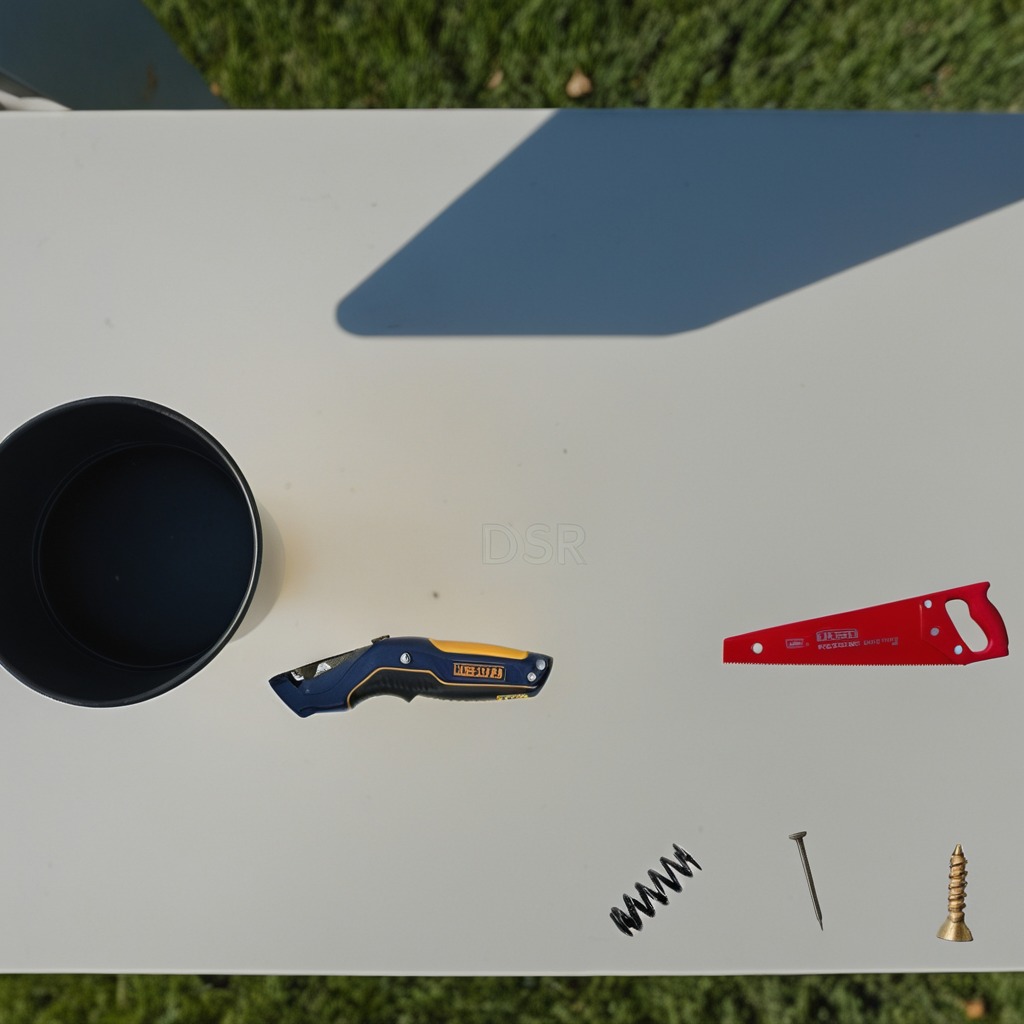
A utility knife, a metal machine screw, an iron nail, a coiled metal spring, and a handheld metal saw are lying on a clean utility table in a temporary outdoor tool station.